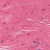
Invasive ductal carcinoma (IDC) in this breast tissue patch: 0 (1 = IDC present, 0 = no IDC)